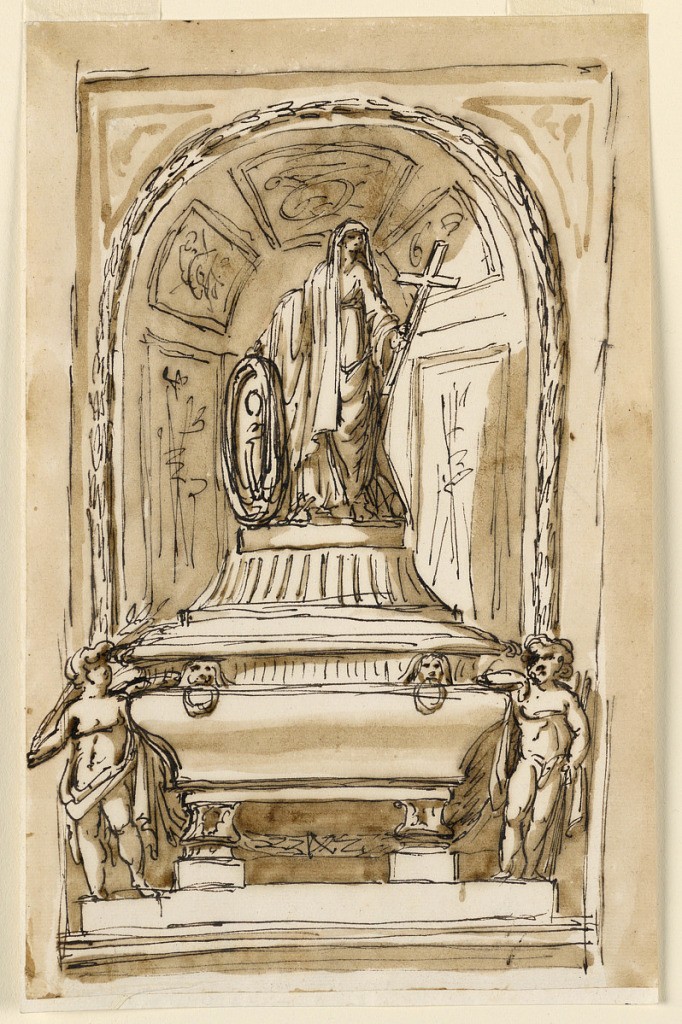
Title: Design for a Tomb
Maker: Giuseppe Barberi, Italian, 1746–1809
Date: ca. 1795
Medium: Pen and brown ink, brush and brown wash on lined off-white laid paper
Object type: Drawing
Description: Upon a base stands a sarcophagus between putti similar to -1255 right. The putto, at left, carries branches, that at right sticks (?) in their outside hands. The pedestal with cover is fluted. ABove, stands a variation of -1259, the woman carries the cross in the left hand and supports a medallion with the right. Behind the upper part is a niche in the shape of -1350, with panels decorated with trophies of weapons. The niche is framed outside by a laurel moulding.